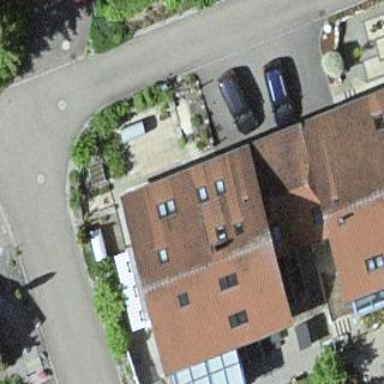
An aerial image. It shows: Simple and straightforward house.